Question: I'm building a website according to a tutorial online where I use font awesome for the menu icons. Given that the CDN is present in my code along with the keycodes for the different icons, I can't see the icon on my webpage.
index.html:
'''
<!DOCTYPE html>
<html>
<head>
<meta name="viewport" content="with-device-width, initial-scale=1.0">
<title>Home</title>
<link rel="stylesheet" href="style.css">
<link rel="preconnect" href="https://fonts.googleapis.com">
<link rel="preconnect" href="https://fonts.gstatic.com" crossorigin>
<link href="https://fonts.googleapis.com/css2?family=Poppins:wght@200;300;400;600;700&display=swap" rel="stylesheet">
<link rel="stylesheet" href="https://cdn.jsdelivr.net/npm/@fortawesome/fontawesome-free@5.15.4/css/fontawesome.min.css" integrity="sha384-jLKHWM3JRmfMU0A5x5AkjWkw/EYfGUAGagvnfryNV3F9VqM98XiIH7VBGVoxVSc7" crossorigin="anonymous">
</head>
<body>
<section class="header">
<nav>
<a href="index.html"><img src="images/logo.png"></a>
<div class="nav-links">
<i class="fa fa-times"></i>
<ul>
<li><a href="">Home</a></li>
<li><a href="">About</a></li>
<li><a href="">Services</a></li>
<li><a href="">Contact</a></li>
</ul>
</div>
<i class="fas fa-bars"></i>
</nav>
<div class="text-box">
<h1>Manipulating the world, bit by bit.</h1>
<p>Making a website is now one of the easiest thing in the world.</p>
<a href="" class="hero-btn">Contact Us to know more</a>
</div>
</section>
</body>
</html>
'''
style.css:
'''
*{
margin: 0;
padding: 0;
font-family: 'Poppins', sans-serif;
}
.header{
min-height: 100vh;
width: 100%;
background-image: linear-gradient(rgba(4,9,30,0.7),rgba(4,9,30,0.7)),url(images/banner.png);
background-position: center;
background-size: cover;
position: relative;
}
nav{
display: flex;
padding: 2% 6%;
justify-content: space-between;
align-items: center;
}
nav img{
width: 150px;
}
.nav-links{
flex: 1;
text-align: right;
}
.nav-links ul li{
list-style: none;
display: inline-block;
padding: 8px 12px;
position: relative;
}
.nav-links ul li a{
color: #fff;
text-decoration: none;
font-size: 13px;
}
.nav-links ul li::after{
content: '';
width: 0%;
height: 2px;
background: #f44336;
display: block;
margin: auto;
transition: 0.5s;
}
.nav-links ul li:hover::after{
width: 100%;
}
.text-box{
width: 90%;
color: #fff;
position: absolute;
top: 50%;
left: 50%;
transform: translate(-50%,-50%);
text-align: center;
}
.text-box h1{
font-size: 40px;
}
.text-box p{
margin: 10px 0 40px;
font-size: 14px;
color: #fff;
}
.hero-btn{
display: inline-block;
text-decoration: none;
color: #fff;
border: 1px solid #fff;
padding: 12px 34px;
font-size: 13px;
background: transparent;
position: relative;
cursor: pointer;
}
.hero-btn:hover{
border: 1px solid #f44336;
background: #f44336;
transition: 1s;
}
nav .fa{
display: none;
}
@media(max-width: 700px){
.text-box h1{
font-size: 20px;
}
.nav-links ul li{
display: block;
}
.nav-links{
position: absolute;
background: #f44336;
height: 100vh;
width: 200px;
top: 0;
right: 0;
text-align: left;
z-index: 2;
}
nav .fa{
display: block;
color: #fff;
margin: 10px;
font-size: 22px;
cursor: pointer;
}
.nav-links ul{
padding: 30px;
}
}
'''
I tried various solutions such as checking whether I was using the right keycodes for the icons in accord with the font awesome version. Can someone help? Thanks in advance
Here's an image of what it is showing right now:

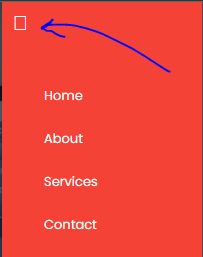
Answer: Update your CDN URL to this:
'''
https://cdn.jsdelivr.net/npm/@fortawesome/fontawesome-free@6.1.1/css/all.min.css
'''
Worked for me after I changed the version.